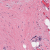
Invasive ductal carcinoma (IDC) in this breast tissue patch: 0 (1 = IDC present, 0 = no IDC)